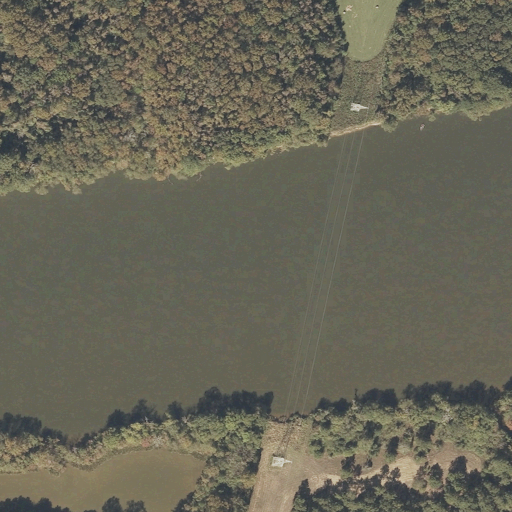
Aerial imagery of bar in Alabama named The Rocks Bar containing open water, woody wetlands, deciduous forest, evergreen forest, pasture, herbaceous wetlands, and shrub